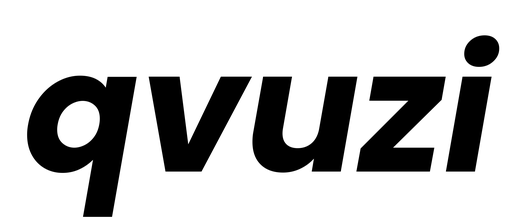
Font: Poppins-BoldItalic